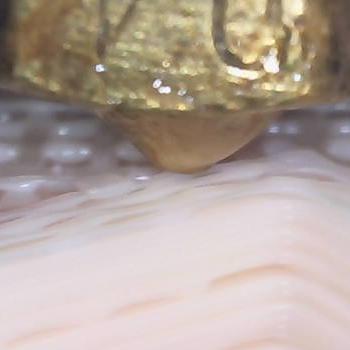
Flow rate: 33%